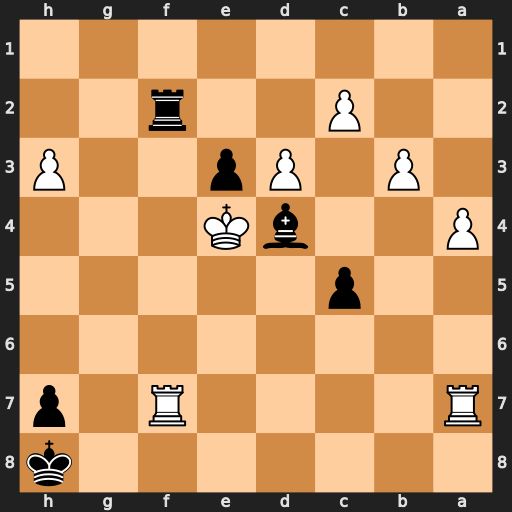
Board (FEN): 7k/R4R1p/8/2p5/P2bK3/1P1Pp2P/2P2r2/8
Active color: b
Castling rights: -
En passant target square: -
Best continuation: Rxf7 Rxf7 e2